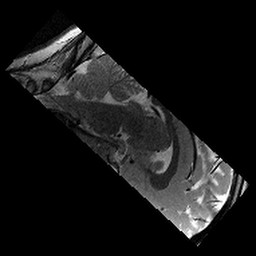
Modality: T2w
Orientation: sagittal
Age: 9
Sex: female
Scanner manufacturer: siemens
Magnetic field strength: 3 T
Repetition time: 9.23 s
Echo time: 0.067 s